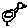
Label: bird